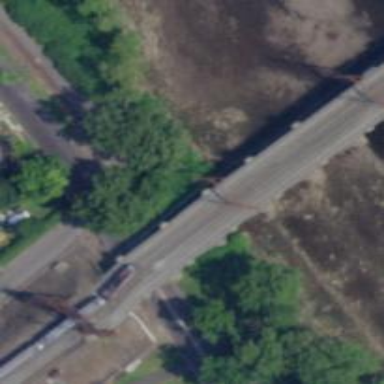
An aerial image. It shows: Bridge over electrified railway with contact lines.